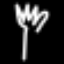
Label: fork